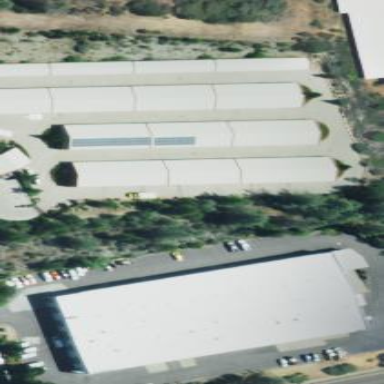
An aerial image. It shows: Storage rental shop.